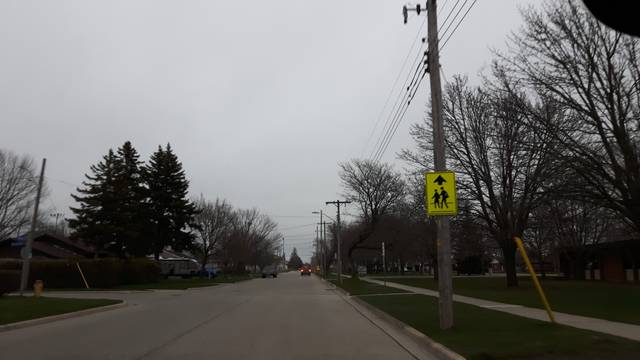
Region: Canada
Coordinates: 43.735, -81.718